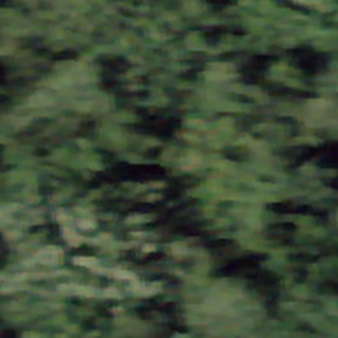
Label: other